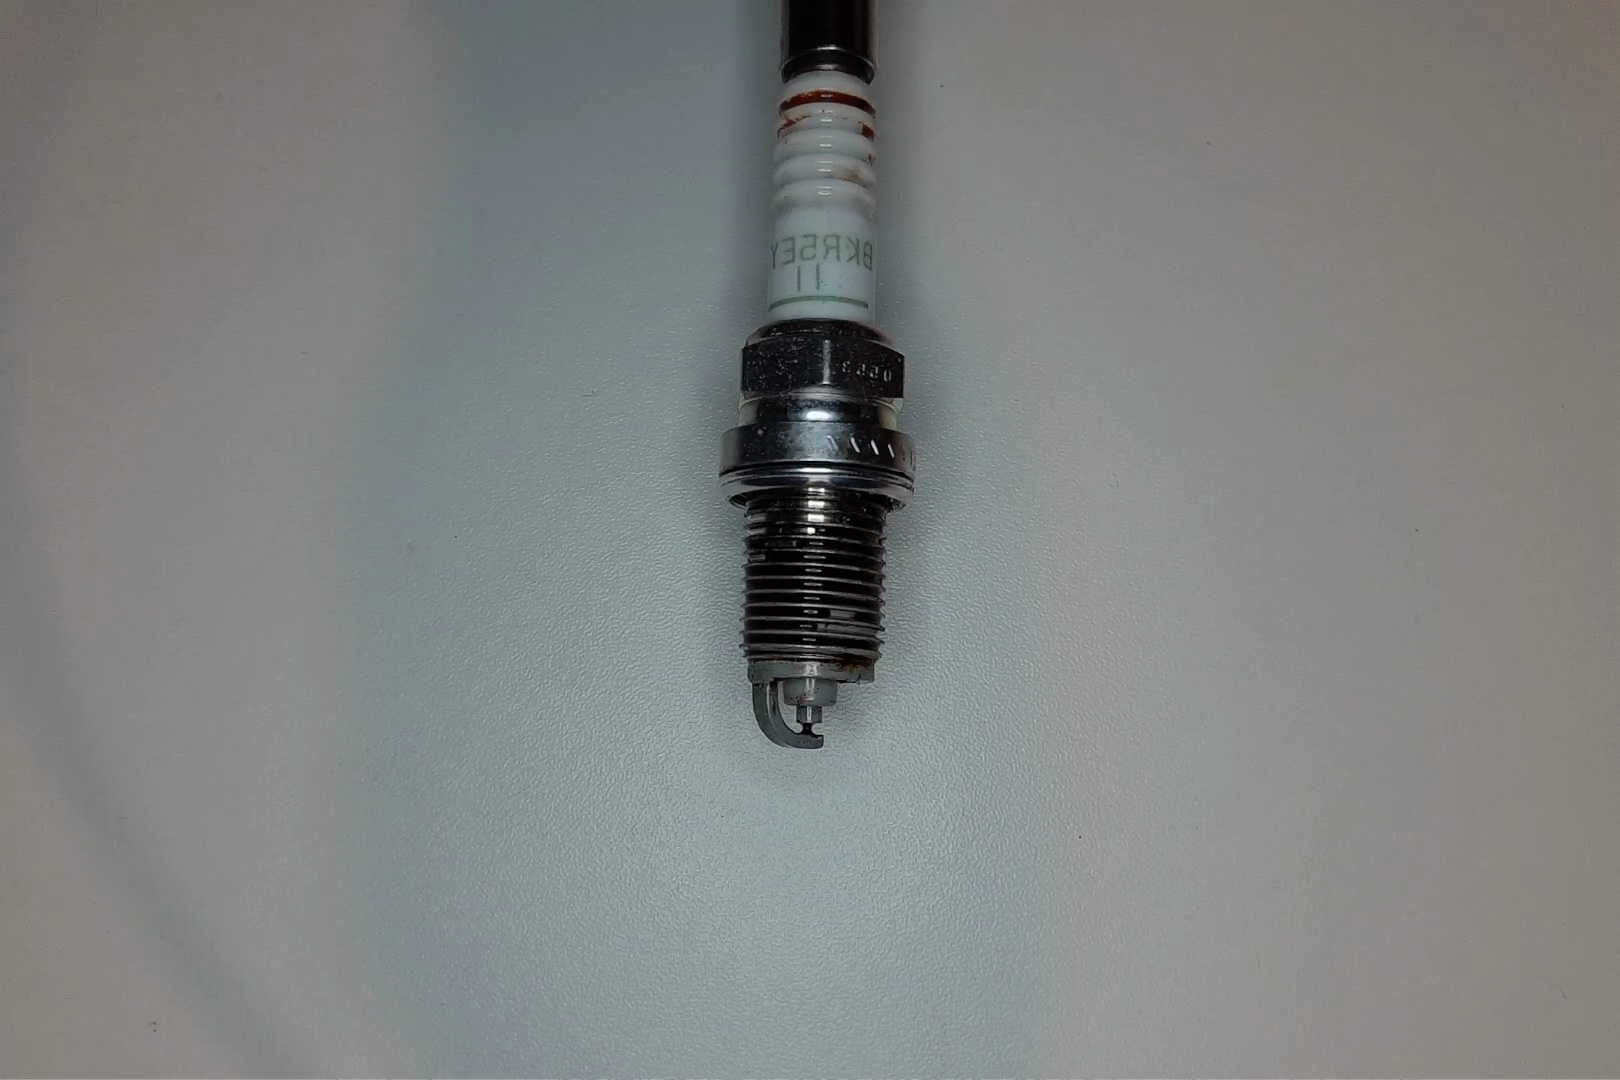
Label: anomaly